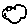
Label: cloud